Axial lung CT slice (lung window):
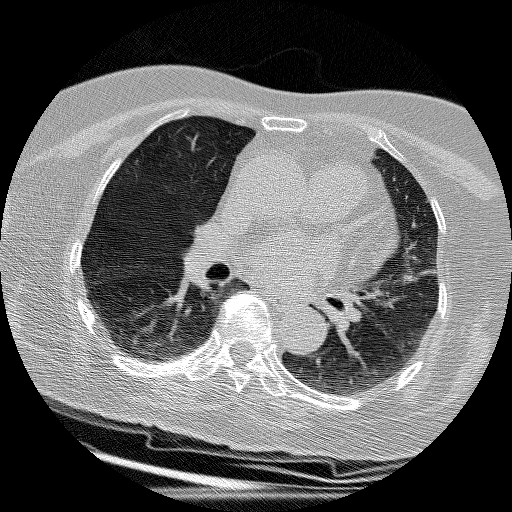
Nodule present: no